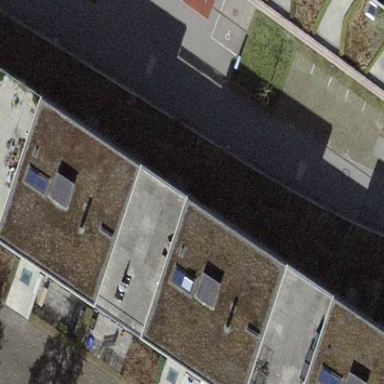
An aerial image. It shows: Residential building.